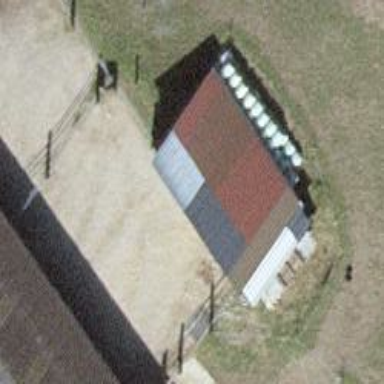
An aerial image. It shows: View of roof of building.